Platform: macOS
Application: Arc Browser
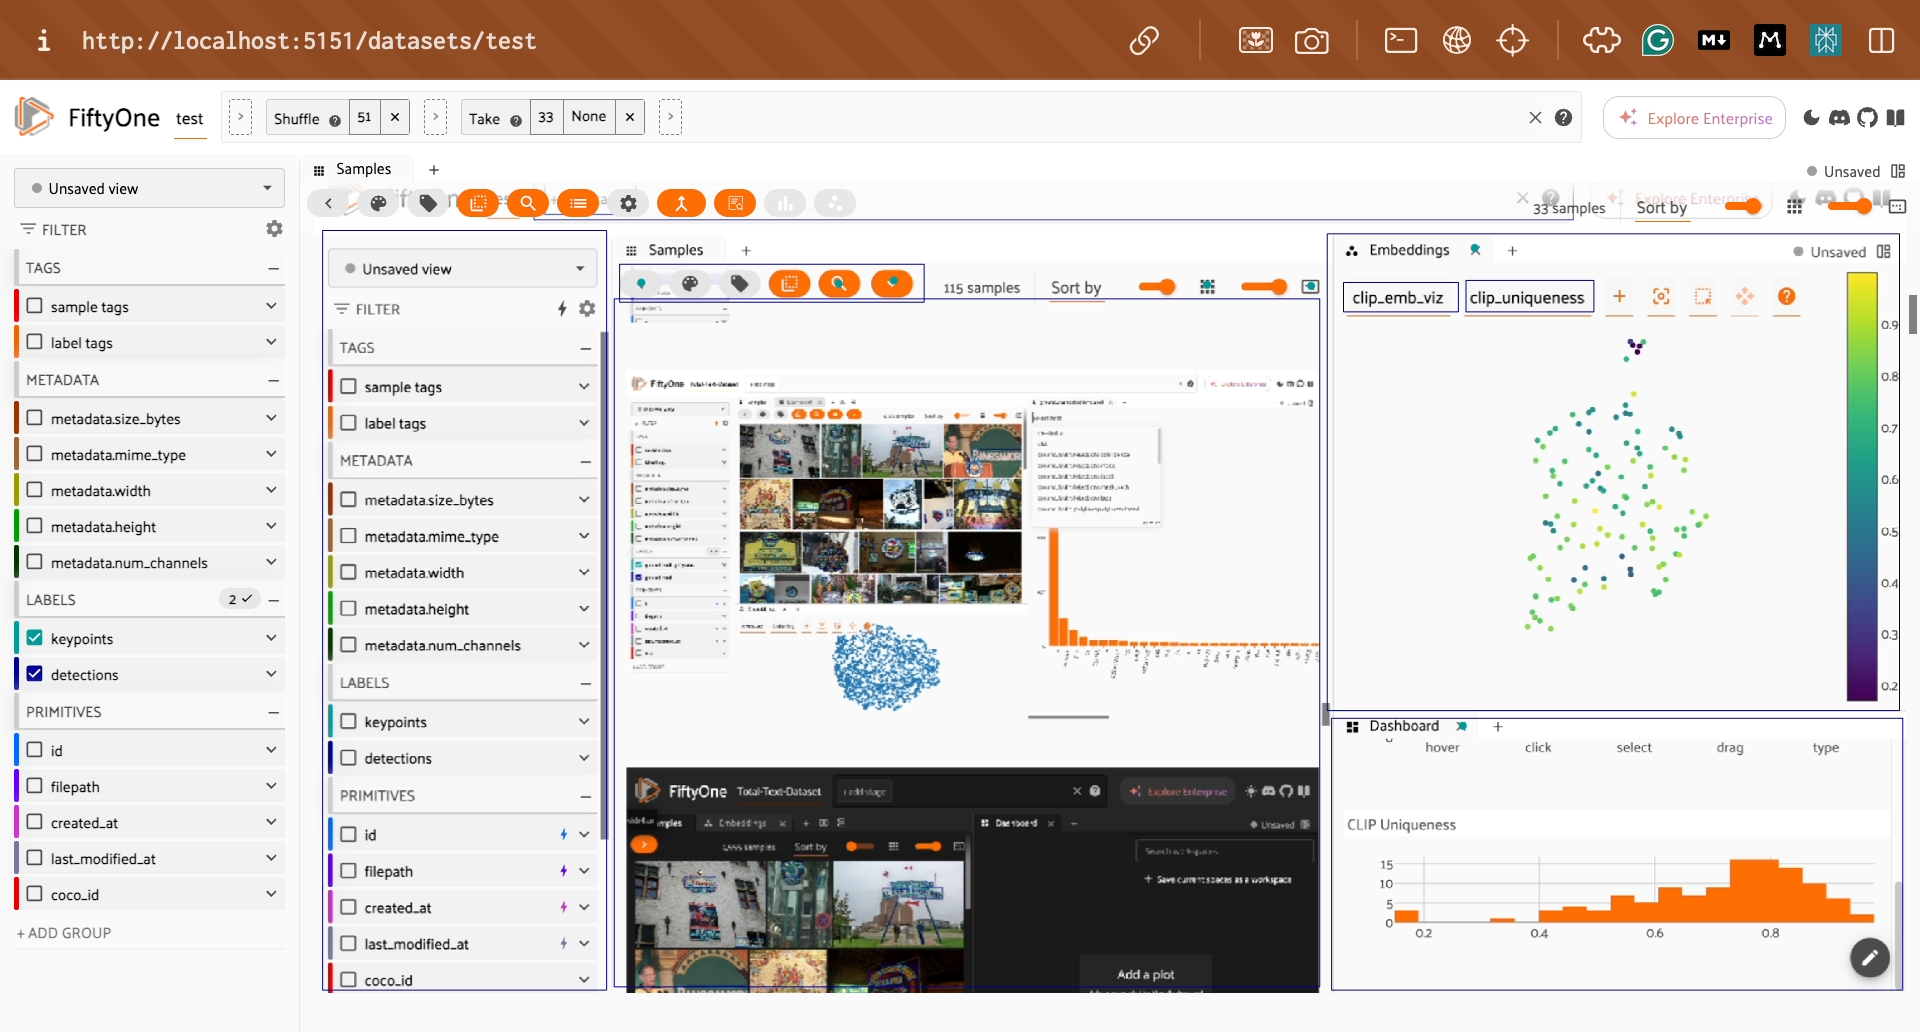
task_description: Show available filter
action_type: click
element_info: Icon
steps_since_start: 1